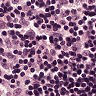
Metastatic tissue present: no